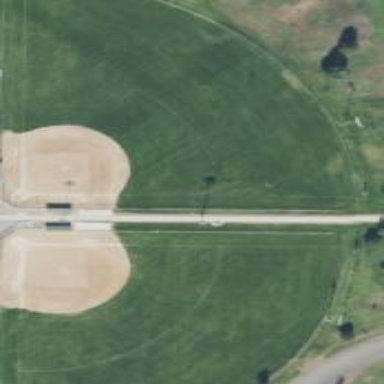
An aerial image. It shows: Baseball pitch for leisure and sports activities.